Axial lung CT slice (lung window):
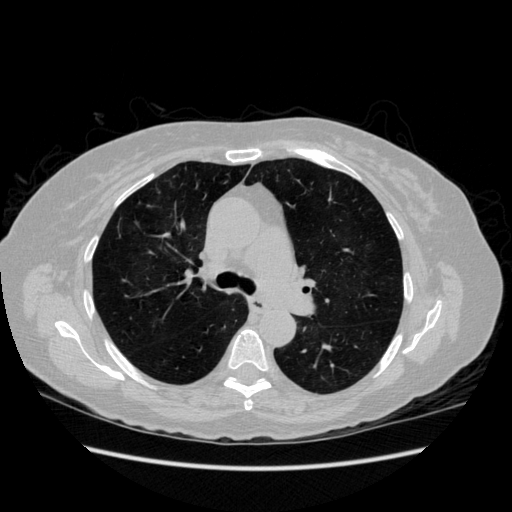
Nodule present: no